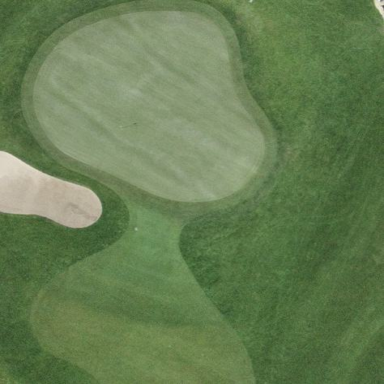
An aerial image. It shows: Picturesque green golfing area with grass land use.